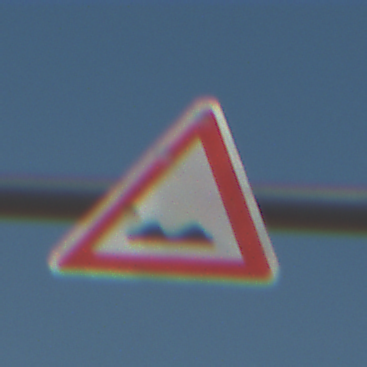
Verkehrszeichen: UnebeneFahrbahn
Umgebung: Outdoor, Suburban
Tageszeit: MorningAfternoon
Wetter: PartlyCloudy
Licht: Natural
Jahreszeit: NotSpecified
Kontrast: HighContrast